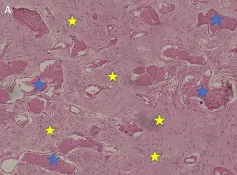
Histology images of donor and recipient lesions. (A) Histology image of donor brain lesion: irregular thin-walled vascular spaces, delineated by a flattened endothelium (blue asterisk). The vessels are embedded in gliotic tissue (yellow asterisk).
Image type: pathology (h&e)